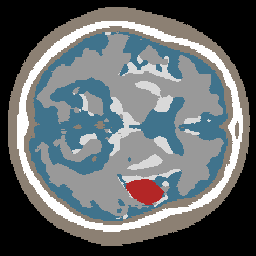
Label: lesion